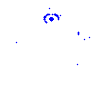
Particle: kaon